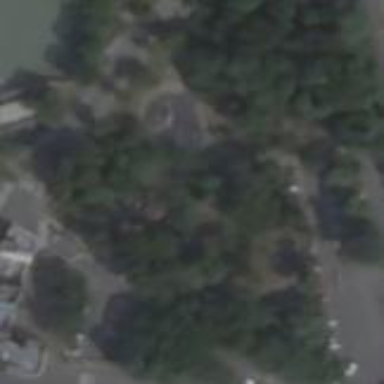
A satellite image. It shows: Park.